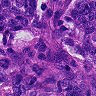
Metastatic tissue present: yes